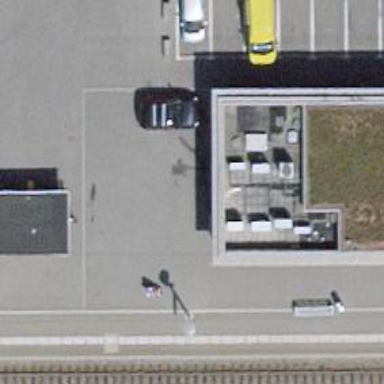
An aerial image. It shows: Toilets are available here.